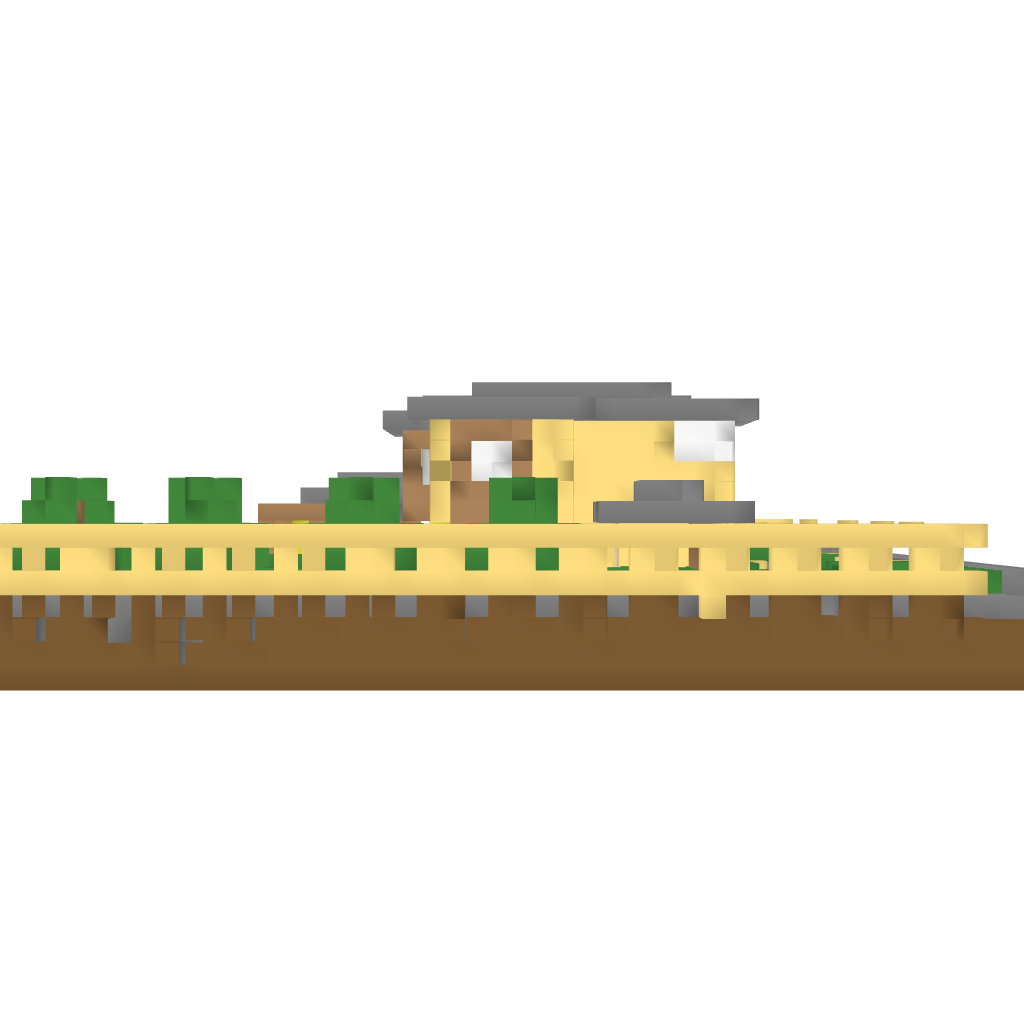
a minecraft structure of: Modern House bad low quality